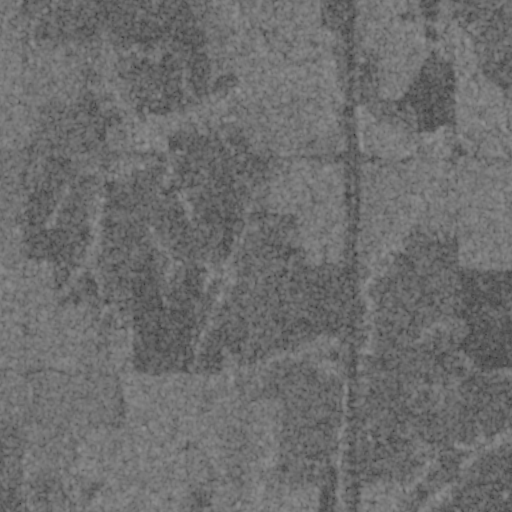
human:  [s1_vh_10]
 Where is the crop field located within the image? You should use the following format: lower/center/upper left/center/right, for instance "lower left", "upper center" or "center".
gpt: The crop field is located in the upper left of the image.
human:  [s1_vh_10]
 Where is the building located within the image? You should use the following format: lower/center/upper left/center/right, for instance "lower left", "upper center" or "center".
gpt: The building is located in the upper right of the image.
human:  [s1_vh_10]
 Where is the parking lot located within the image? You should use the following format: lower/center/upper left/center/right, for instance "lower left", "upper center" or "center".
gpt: There is no parking lot in the image.

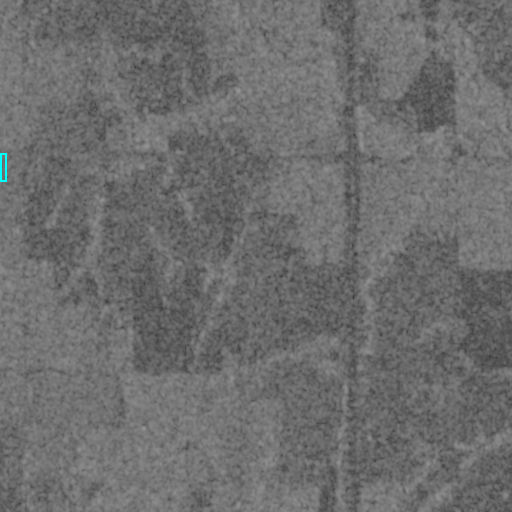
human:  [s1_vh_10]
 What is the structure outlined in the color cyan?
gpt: The structure outlined in cyan is a crop field.
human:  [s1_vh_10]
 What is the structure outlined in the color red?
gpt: There is no red outline.